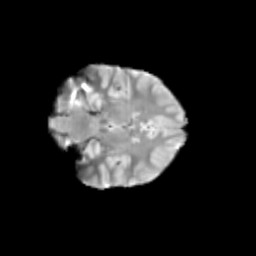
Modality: T2w
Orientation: coronal
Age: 11
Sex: female
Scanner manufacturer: siemens
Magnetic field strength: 3 T
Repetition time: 3.8 s
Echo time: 0.07 s